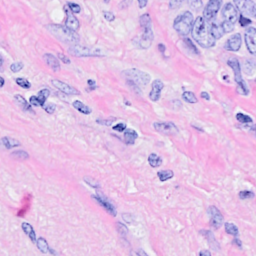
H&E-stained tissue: Breast